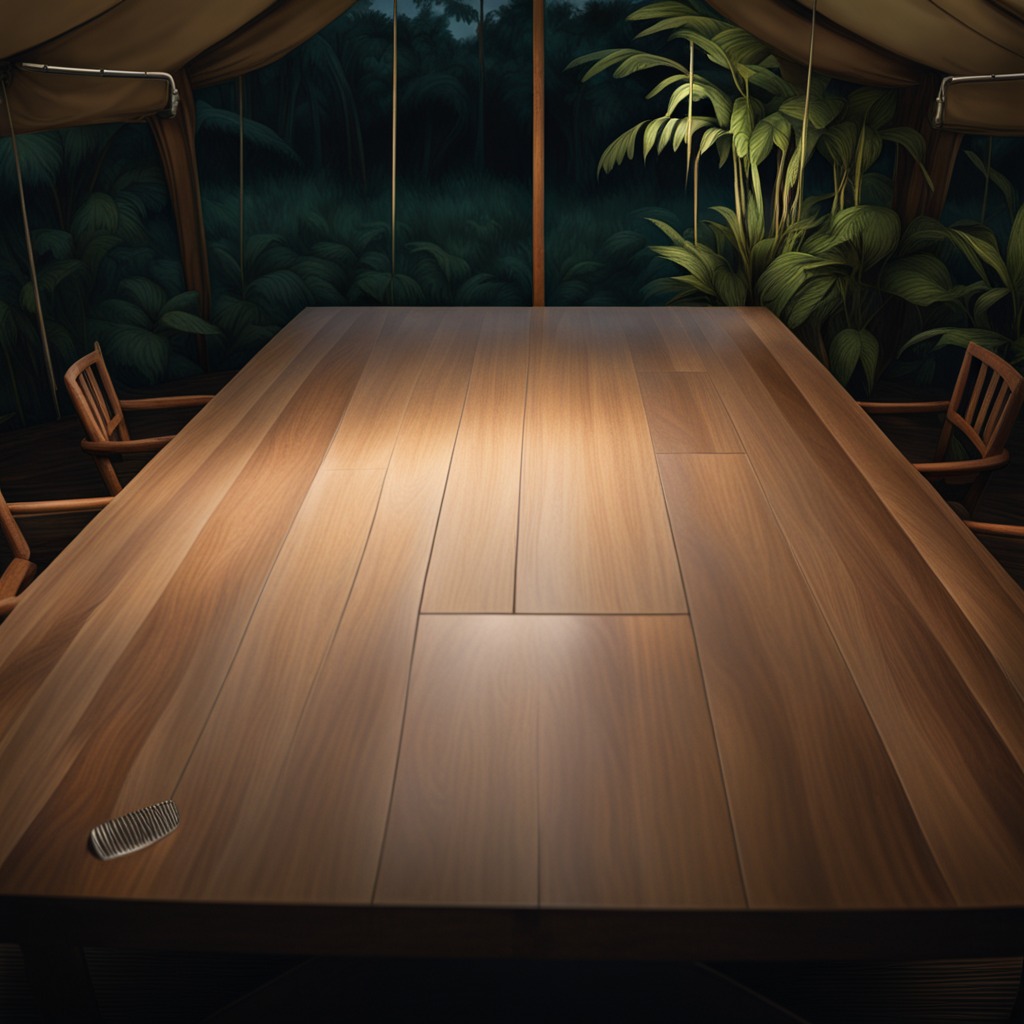
A coiled metal spring is lying on the wooden table.